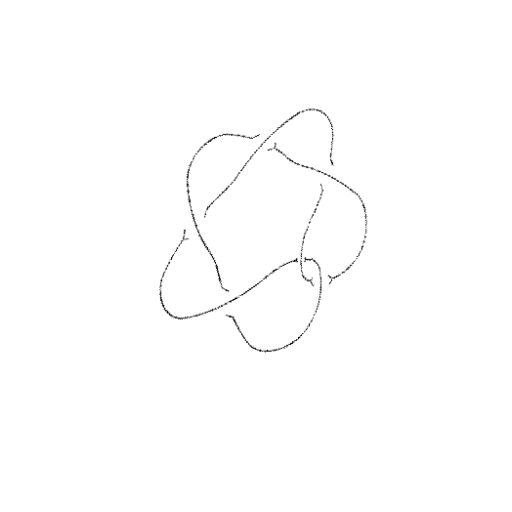
Crossing number: 6